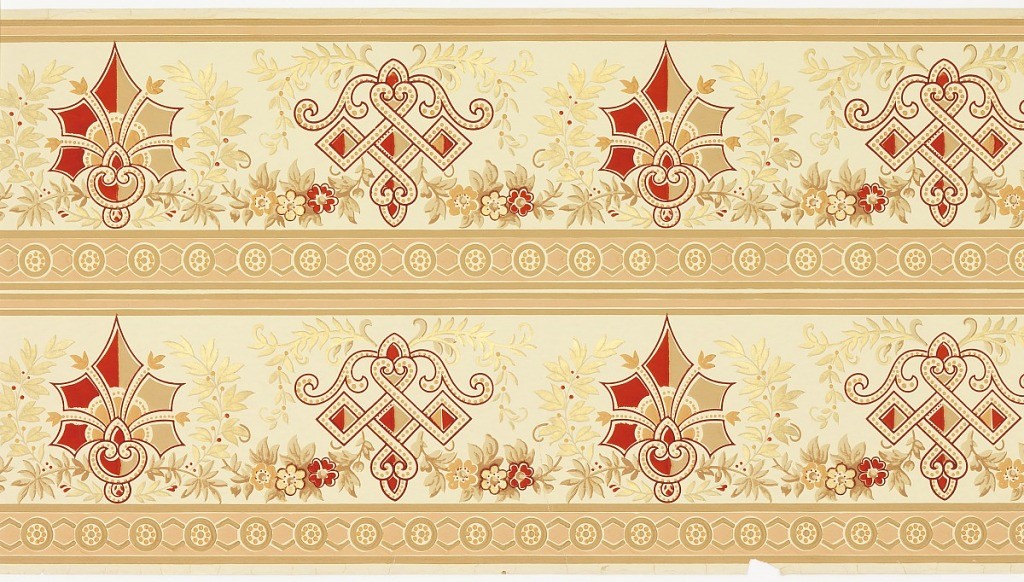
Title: Frieze
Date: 1905–1915
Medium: Machine-printed paper
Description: Printed two borders across the width. Very stylized and geometric "plant" motifs, alternating one pointy motif reminiscent of an anthemion surrounded by foliate wreath, and a more pendant motif with three squares across the middle. Motifs are joined by foliate swags. Printed in red, tan, and metallic gold on light yellow ground.